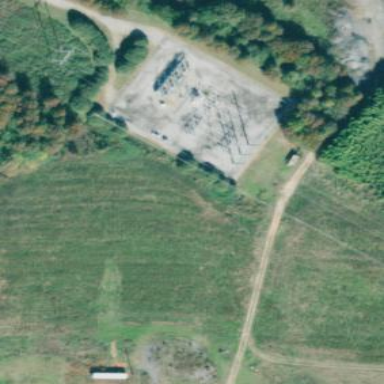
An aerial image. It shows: Distribution substation surrounded by fence.